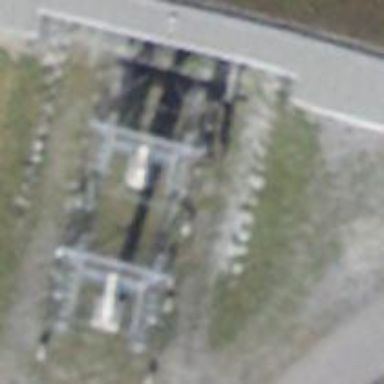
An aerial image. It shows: Pylon for aerialway.